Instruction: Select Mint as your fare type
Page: flights
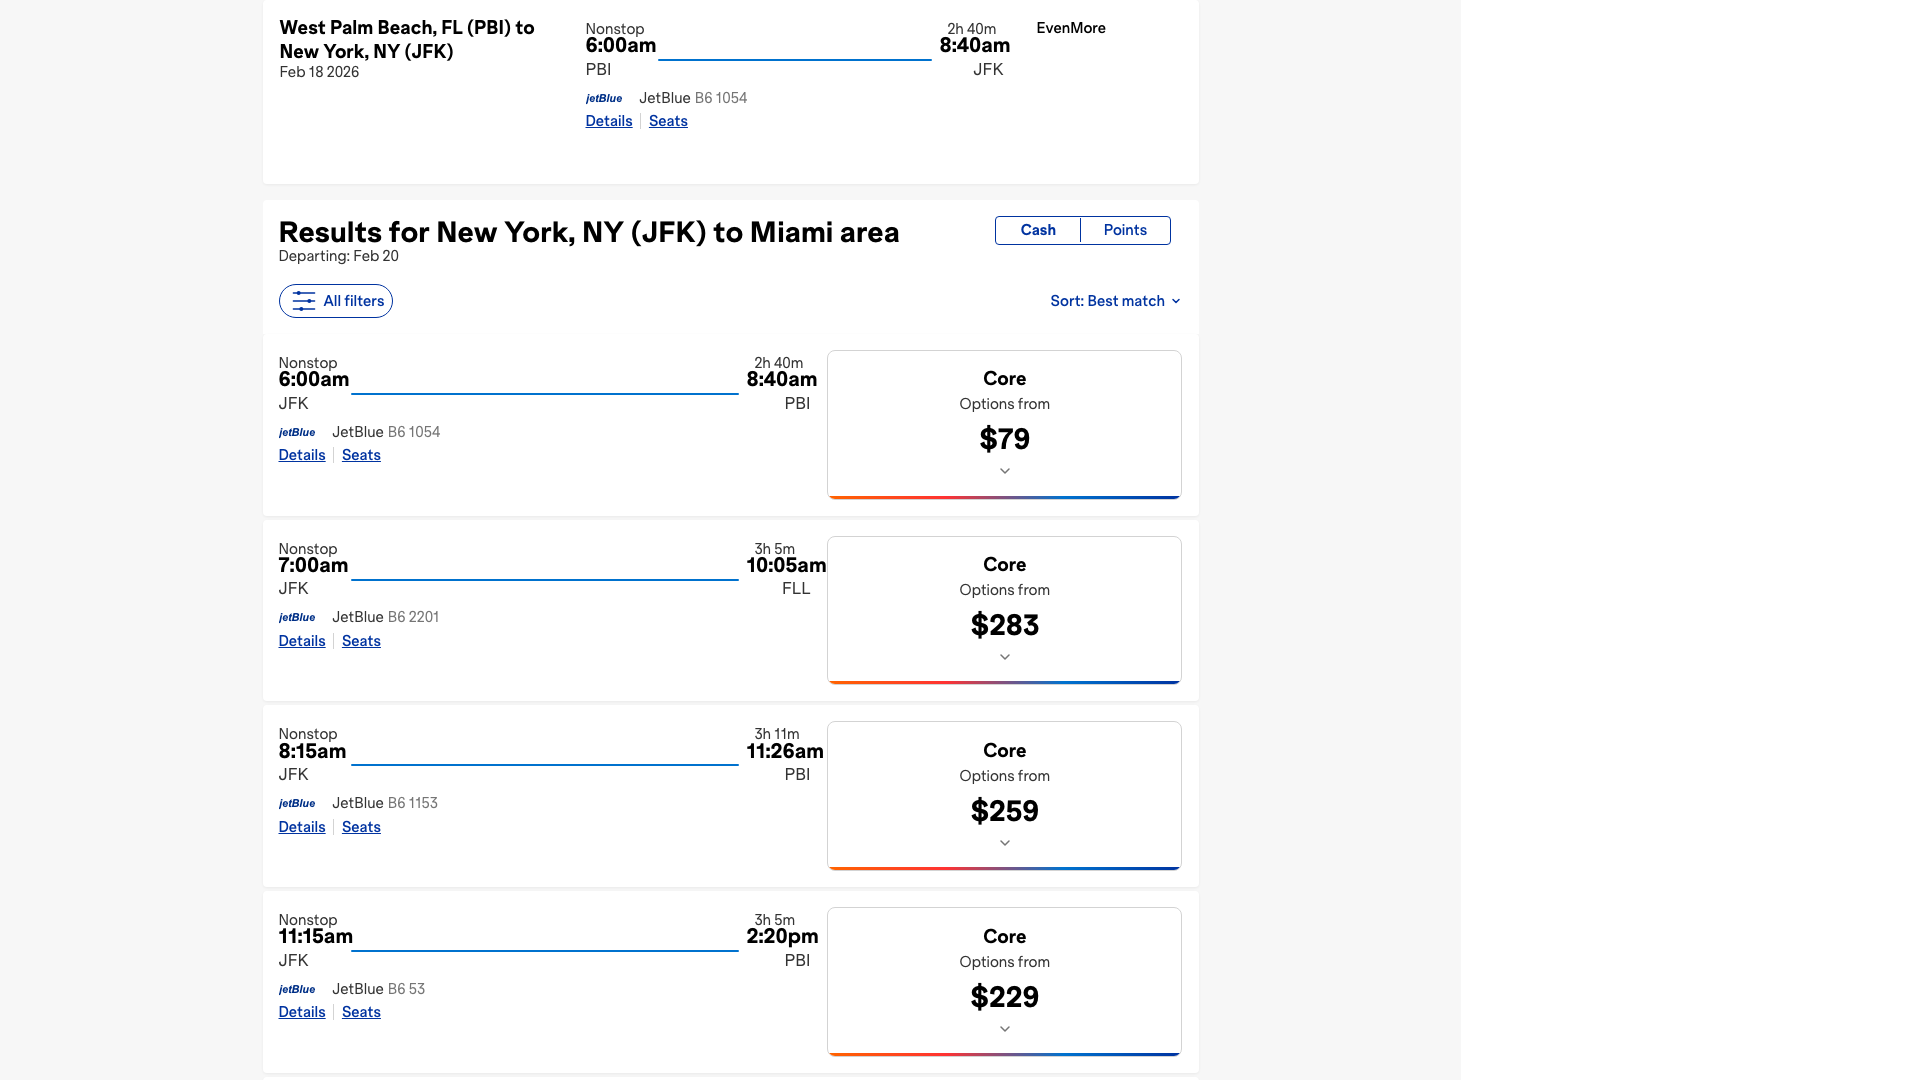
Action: click